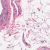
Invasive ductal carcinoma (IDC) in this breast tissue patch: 0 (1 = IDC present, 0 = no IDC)